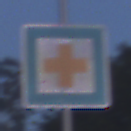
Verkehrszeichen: ErsteHilfe
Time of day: SunriseSunset
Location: Outdoor (Nature)
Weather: Clear
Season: NotSpecified
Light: Natural